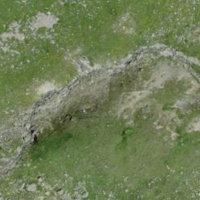
EUNIS habitat code: 26
Species observed at this site:
Oenanthe oenanthe
Agriades glandon